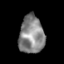
Tissue: skin
Cell type: Epithelial cells
Senescence score: 0.2537
Nuclear area (px): 926
Mean DAPI intensity: 134.643